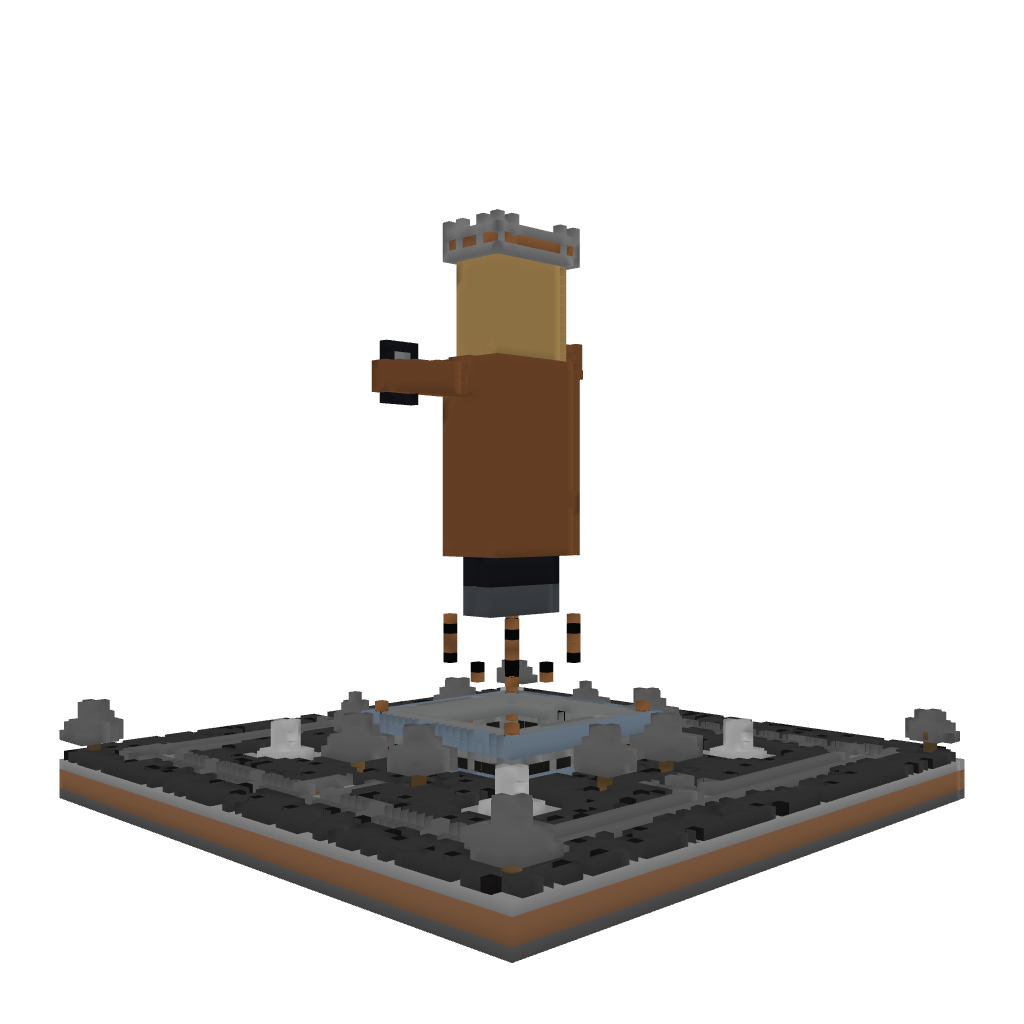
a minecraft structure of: King Statue